Question: To illustrate my problem, I created the following graphic:

The black border around the red square is supposed to be the iPhone screen. Inside, we have in red a 'UIScrollView', which is taller than the screen. It is, in fact, as tall as a 'UIWebView', displayed above in yellow. The 'UIWebView' is a subview of the 'UIScrollView', with scrolling disabled. Further more, we have two blue views, which I like to call the header and footer views. They are also subviews of the 'UIScrollView', but outside of the scrollable bounds.
: How do I configure the auto layout constraints for this?
I have already managed to retrieved the 'UIWebView' height using <URL> and to then update the 'UIScrollView''s 'contentSize' accordingly. However, this is not really a good solution, because the 'UIWebView''s width does not react to width changes of the 'UIScrollView'.
I also managed to setup the header view's layout constraints like so (using <URL>:
'''
[headerView makeConstraints:^(MASConstraintMaker *make) {
make.top.equalTo(@-100);
make.left.equalTo(@0);
make.width.equalTo(scrollView.width);
make.height.equalTo(@100);
}];
'''
However, setting up the footer view's layout like this didn't work:
'''
[changeView makeConstraints:^(MASConstraintMaker *make) {
make.top.equalTo(scrollView.bottom)
make.left.equalTo(@0);
make.width.equalTo(scrollView.width);
make.height.equalTo(@100);
}];
'''
I feel like this can't be too difficult and would appreciate some help from someone a bit more familiar with auto layout. Thanks!
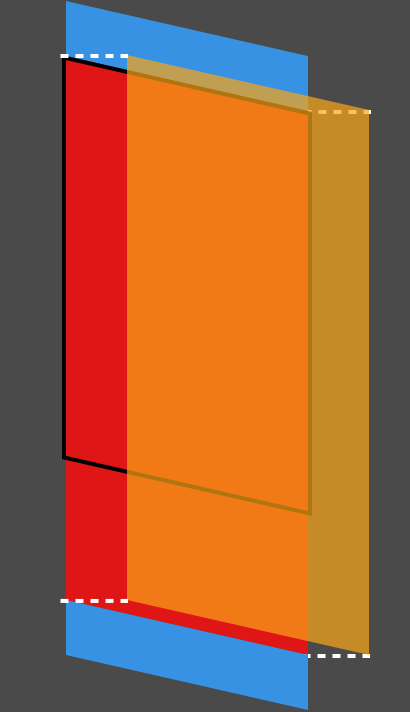
Answer: In Visual Format Language (VFL), the constraints would be:
'''
[scrollView addConstraints:[NSLayoutConstraint constraintsWithVisualFormat:@"V:|-(-100)-[headerView(100)]" options:0 metrics:nil views:views]];
[scrollView addConstraints:[NSLayoutConstraint constraintsWithVisualFormat:@"V:[footerView(100)]-(-100)-|" options:0 metrics:nil views:views]];
[scrollView addConstraints:[NSLayoutConstraint constraintsWithVisualFormat:@"H:|[headerView]|" options:0 metrics:nil views:views]];
[scrollView addConstraints:[NSLayoutConstraint constraintsWithVisualFormat:@"H:|[footerView]|" options:0 metrics:nil views:views]];
'''
Or if you were going to replace the '@"V:[footerView(100)]-(-100)-|"' VFL with 'constraintWithItem' calls, it would be:
'''
[footerView addConstraint:[NSLayoutConstraint constraintWithItem:footerView
attribute:NSLayoutAttributeHeight
relatedBy:NSLayoutRelationEqual
toItem:nil
attribute:NSLayoutAttributeNotAnAttribute
multiplier:1.0
constant:100.0]];
[scrollView addConstraint:[NSLayoutConstraint constraintWithItem:footerView
attribute:NSLayoutAttributeBottom
relatedBy:NSLayoutRelationEqual
toItem:scrollView
attribute:NSLayoutAttributeBottom
multiplier:1.0
constant:100.0]];
'''
I can't say why your Masonary implementation is not working, as I'm not familiar with it. But I'd try one of the above and make sure.
Frankly, you describe setting the height of the web view, and I wonder if you set the height constraint of the web view (good) or whether you just adjusted the 'frame.size.height' value (bad). But you haven't shared the details of how you set the web view's height, so I cannot comment further.
Regardless, if you have constraint-based problems, there are two useful diagnostic techniques. If it's still not working, I'd run the app on the simulator, pause it, and then at the '(lldb)' prompt enter:
'''
po [[UIWindow keyWindow] _autolayoutTrace]
'''
You should see something like:
'''
(lldb) po [[UIWindow keyWindow] _autolayoutTrace]
$0 = 0x0715d6e0
*<UIWindow:0x758aae0>
| *<UIView:0x71630f0>
| | *<UIScrollView:0x716a370>
| | | *<HeaderView:0x716b860>
| | | *<FooterView:0x716bbb0>
| | | *<UIWebView:0x716c2b0>
| | | | <_UIWebViewScrollView:0x7176a30>
| | | | | ...
| | | | | <UIWebBrowserView:0x797fe00>
| | | <UIImageView:0x75e1360>
| | | <UIImageView:0x75e2a60>
'''
Make sure you don't have any warnings there. If everything looks ok there, then I'd then use the following command at the '(lldb)' prompt:
'''
po [[UIWindow keyWindow] recursiveDescription]
'''
You should see something like:
'''
(lldb) po [[UIWindow keyWindow] recursiveDescription]
$1 = 0x071c0ea0 <UIWindow: 0x758aae0; frame = (0 0; 320 568); autoresize = W+H; layer = <UIWindowLayer: 0x758b770>>
| <UIView: 0x71630f0; frame = (0 20; 320 548); autoresize = RM+BM; layer = <CALayer: 0x7163180>>
| | <UIScrollView: 0x716a370; frame = (0 0; 320 548); clipsToBounds = YES; gestureRecognizers = <NSArray: 0x716b1d0>; layer = <CALayer: 0x716ad20>; contentOffset: {0, 16}>
| | | <HeaderView: 0x716b860; frame = (0 -100; 320 100); layer = <CALayer: 0x716b910>>
| | | <FooterView: 0x716bbb0; frame = (0 564; 320 100); layer = <CALayer: 0x716bee0>>
| | | <UIWebView: 0x716c2b0; frame = (0 8; 320 548); layer = <CALayer: 0x716c360>>
| | | | <_UIWebViewScrollView: 0x7176a30; frame = (0 0; 320 548); clipsToBounds = YES; autoresize = H; gestureRecognizers = <NSArray: 0x7177000>; layer = <CALayer: 0x7176c80>; contentOffset: {0, 0}>
| | | | | ...
| | | | | <UIWebBrowserView: 0x797fe00; frame = (0 0; <PHONE>); gestureRecognizers = <NSArray: 0x7173260>; layer = <UIWebLayer: 0x716d7f0>>
| | | | | | ...
| | | <UIImageView: 0x75e1360; frame = (1 540; 318 7); alpha = 0; opaque = NO; autoresize = TM; userInteractionEnabled = NO; layer = <CALayer: 0x75e2980>>
| | | <UIImageView: 0x75e2a60; frame = (312 32.5; 7 530.5); alpha = 0; opaque = NO; autoresize = LM; userInteractionEnabled = NO; layer = <CALayer: 0x75e2b00>>
'''
Take a look at your various resulting 'frame' values and see what's going on. That can help you diagnose the solution. You don't provide enough information for us to diagnose the problem (you tell us that the footer didn't work, but you don't tell us where your constraints ended up placing it). If you do the above commands, you can determine precisely where your constraint ended up placing your footer, and then figure out how to remedy the problem from there.
Note, you'll see that my 'headerView' and 'footerView' are showing up in these two listings as 'HeaderView' and 'FooterView' classes instead of 'UIView'. When diagnosing constraint problems, it's useful if the key views have their own class, so I defined 'UIView' subclasses with no implementation, but if I use those unique subclasses for my header and footer view, it makes it much easier to interpret the results of the above '(lldb)' commands.
'''
@interface HeaderView : UIView
@end
@implementation HeaderView
@end
@interface FooterView : UIView
@end
@implementation FooterView
@end
'''